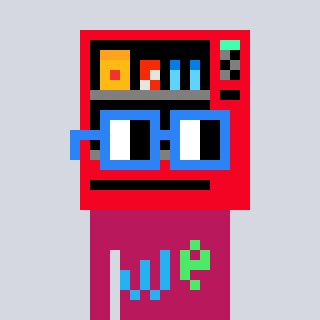
a pixel art character with square blue glasses, a vending machine-shaped head and a darkpink-colored body on a cool background